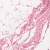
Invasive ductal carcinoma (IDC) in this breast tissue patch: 0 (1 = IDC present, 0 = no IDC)